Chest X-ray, AP view. Patient: 57 years old, sex M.
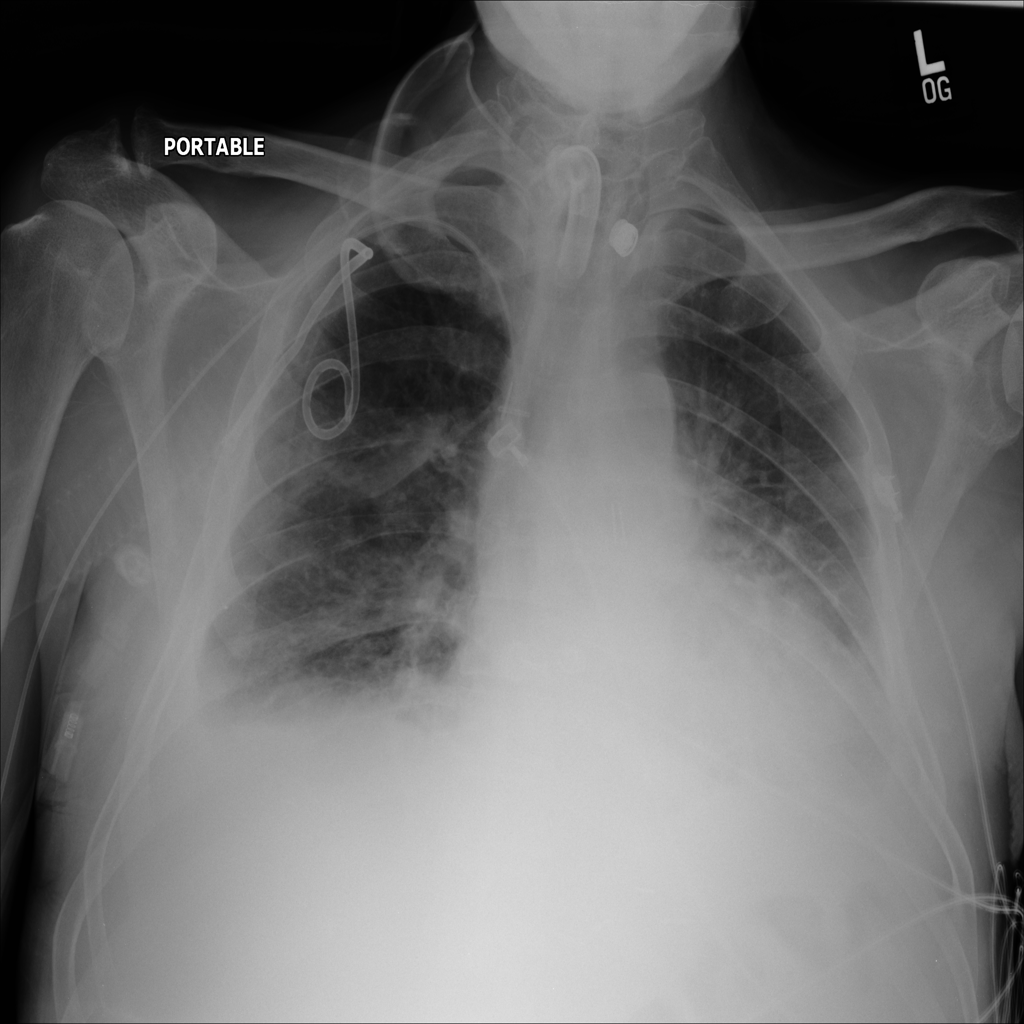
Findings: No Finding